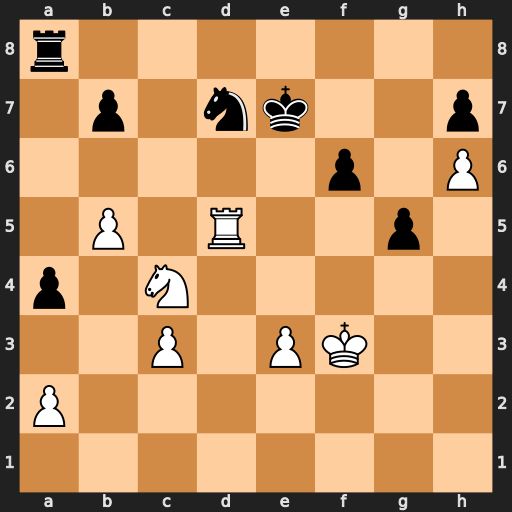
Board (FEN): r7/1p1nk2p/5p1P/1P1R2p1/p1N5/2P1PK2/P7/8
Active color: w
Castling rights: -
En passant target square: -
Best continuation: Rxd7+ Kxd7 Nb6+ Ke7 Nxa8